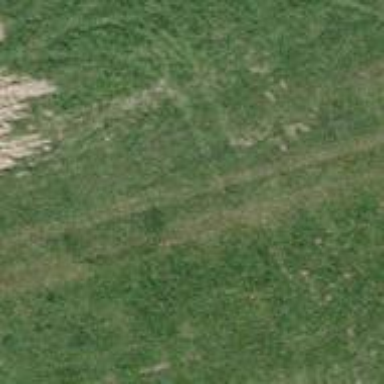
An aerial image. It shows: Track with very rough surface.